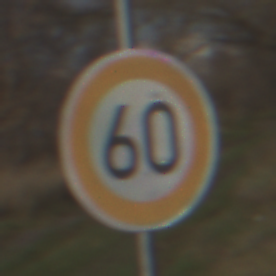
Verkehrszeichen: Geschwindigkeit60
Umgebung: Outdoor, Nature
Tageszeit: MorningAfternoon
Wetter: PartlyCloudy
Licht: Natural
Jahreszeit: NotSpecified
Kontrast: HighContrast